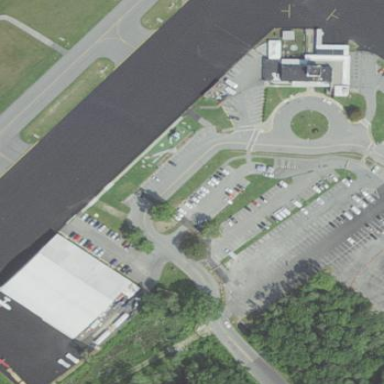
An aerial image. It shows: Parking area with surface.